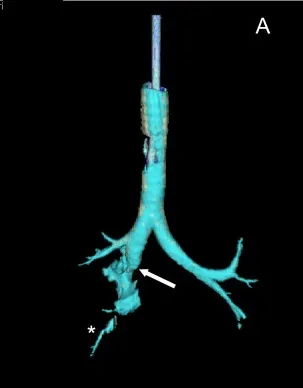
Coronal and oblique views of three-dimensional reconstructions of the tracheobronchial tree. The. Coronal.
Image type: radiology (ct)